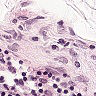
Metastatic tissue present: no